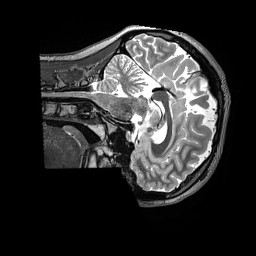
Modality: T2w
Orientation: sagittal
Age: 16
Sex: female
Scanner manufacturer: siemens
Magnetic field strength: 3 T
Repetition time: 3.2 s
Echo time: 0.564 s